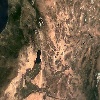
Label: land